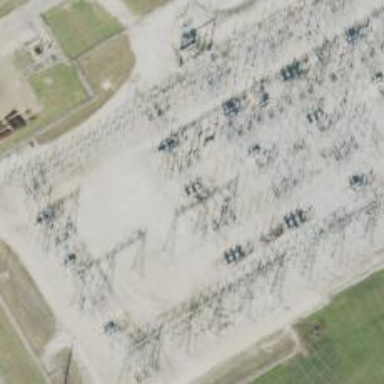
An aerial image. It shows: Switch used for power control.